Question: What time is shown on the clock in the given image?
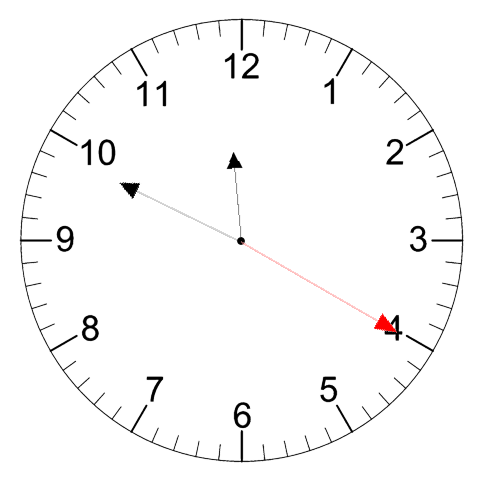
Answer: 11:49:20